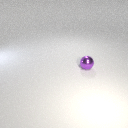
small purple metal sphere